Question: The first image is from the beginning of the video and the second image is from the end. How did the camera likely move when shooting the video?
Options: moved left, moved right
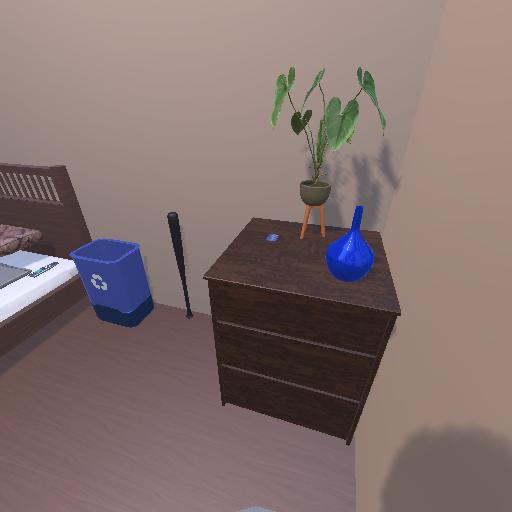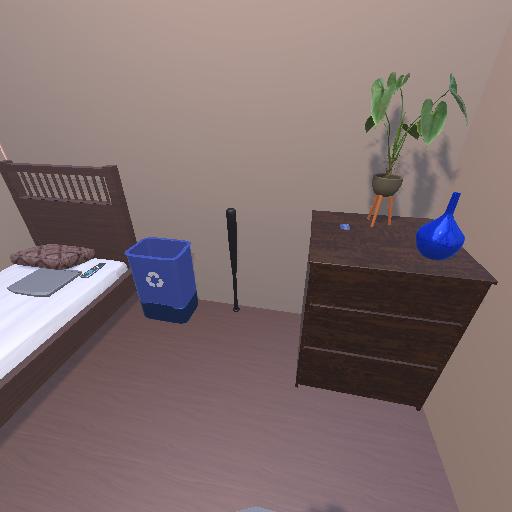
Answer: moved left